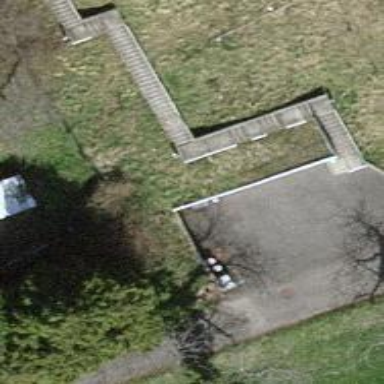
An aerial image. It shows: Garage building.